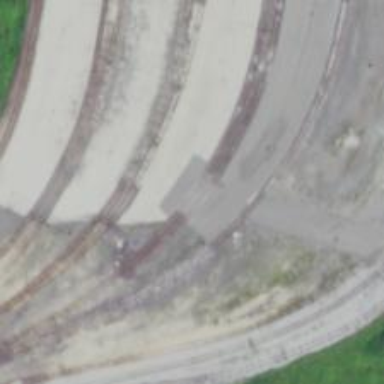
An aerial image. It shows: Level crossing along the railway.